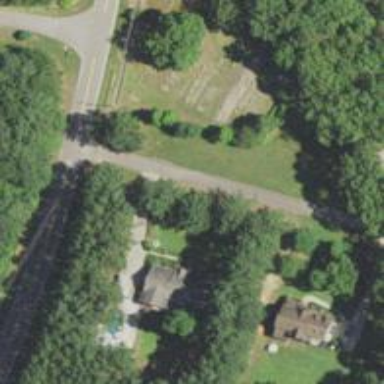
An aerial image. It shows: Cemetery.